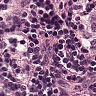
Metastatic tissue present: no